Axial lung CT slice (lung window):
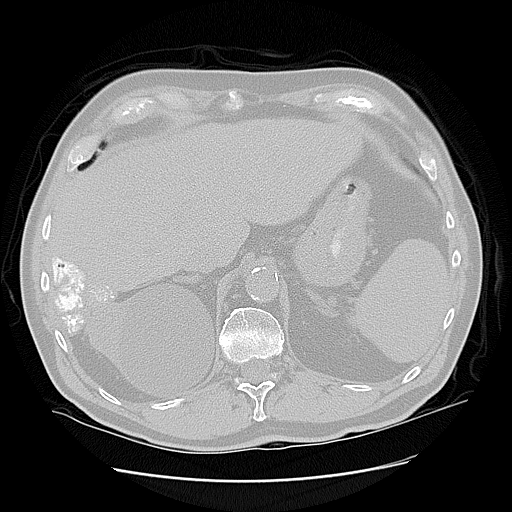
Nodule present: no